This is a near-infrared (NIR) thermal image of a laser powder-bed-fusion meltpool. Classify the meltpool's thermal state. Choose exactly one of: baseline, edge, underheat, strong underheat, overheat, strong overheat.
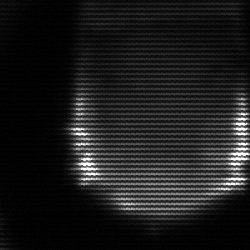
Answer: edge